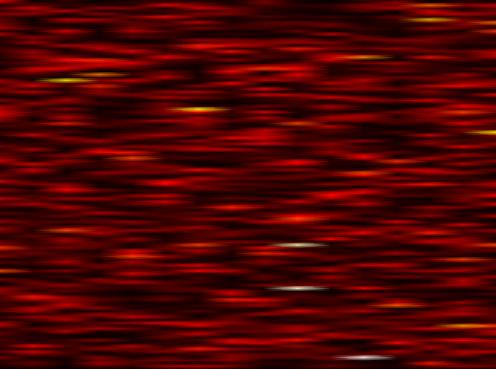
Label: FBMC